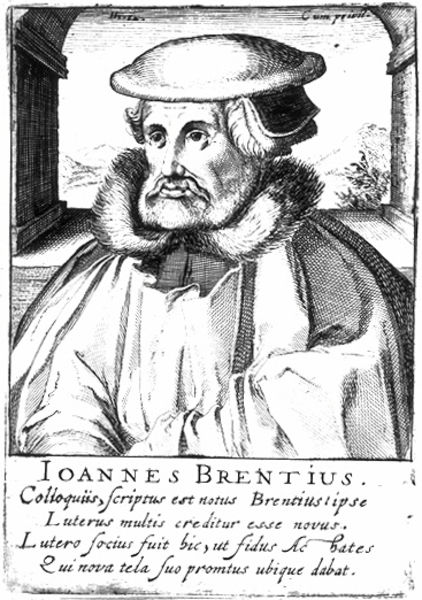
Titel: Bildnis des Johann Brenz
Künstler: Hendrik (d.Ä.) Hondius
Institution: (Seriendruck)
Schlagwörter: mann, umhang, weiß, landschaft, fenster, frisur, grau, hintergrund, hut, mund, nase, schwarz, skizze, zeichnung, ausblick, blick, bart, jacke, kappe, mütze, architektur, augen, johannes, kragen, mensch, pelz, rahmen, vollbart, bildnis, portrait, porträt, signatur, brücke, busch, büsche, sträucher, gewand, haare, halbfigur, mantel, blatt, brustbild, lippen, potrait, renaissance, fell, holzschnitt, bogen, furchen, grafik, graphik, durchgang, wange, buch, druck, druckgraphik, schraffur, radierung, stich, portait, schwarzweiß, text, pelzkragen, runzeln, mittelalter, gelehrter, heilige, kupferstich, tunnel, wissenschaft, rahemn, latein, lateinisch, gegenreformation, ohrwärmer, brentius, iohannes, johannes brentius, schwazrweiss, lateini, ioannes brentius